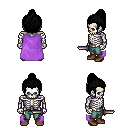
a pixel art fantasy rpg character, male body template, skeleton, lavender cape, teal pants, black short topknot hairstyle, brown shoes, dagger, four views (front, back, left, right), 2x2 character sprite sheet, small pixel art, hard edges, no anti-aliasing